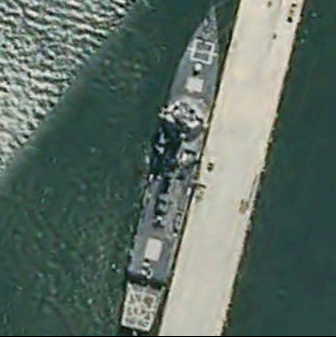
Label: cruiser